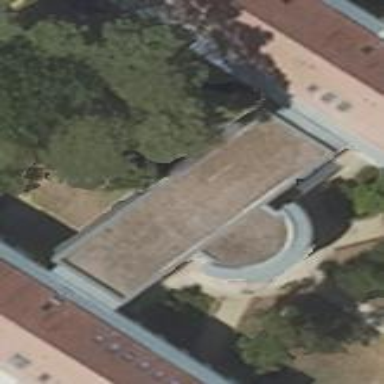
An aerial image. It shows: Hospital building with flat roof.